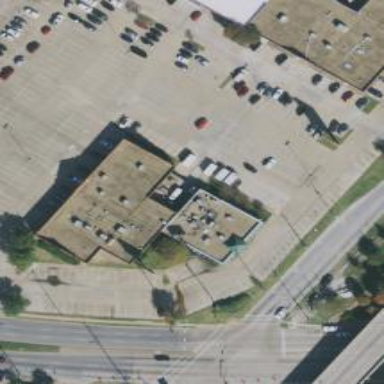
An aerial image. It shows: Commercial building.